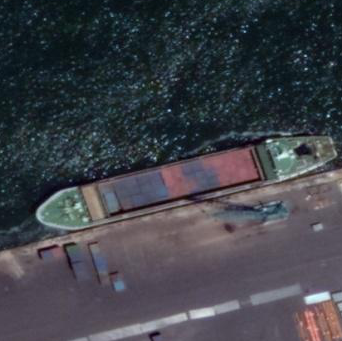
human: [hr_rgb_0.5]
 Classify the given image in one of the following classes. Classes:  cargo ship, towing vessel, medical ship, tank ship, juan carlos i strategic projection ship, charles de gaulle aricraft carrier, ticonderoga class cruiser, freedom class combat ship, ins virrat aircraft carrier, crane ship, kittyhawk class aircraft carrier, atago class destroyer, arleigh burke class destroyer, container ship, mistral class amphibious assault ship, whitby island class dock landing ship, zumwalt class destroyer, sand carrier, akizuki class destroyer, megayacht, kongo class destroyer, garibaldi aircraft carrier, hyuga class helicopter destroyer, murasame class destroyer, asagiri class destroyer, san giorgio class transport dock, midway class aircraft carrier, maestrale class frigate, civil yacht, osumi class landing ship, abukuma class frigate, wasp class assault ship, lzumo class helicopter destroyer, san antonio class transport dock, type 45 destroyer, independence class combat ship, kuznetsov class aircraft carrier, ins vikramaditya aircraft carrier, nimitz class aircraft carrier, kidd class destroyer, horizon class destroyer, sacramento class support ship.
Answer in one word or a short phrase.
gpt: Container ship